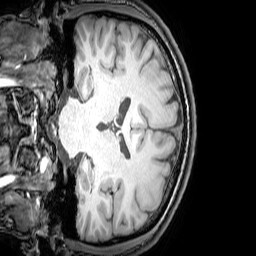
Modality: T1w
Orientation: coronal
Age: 21
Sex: male
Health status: healthy
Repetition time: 0.081 s
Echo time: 0.037 s